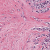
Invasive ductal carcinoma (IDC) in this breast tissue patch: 1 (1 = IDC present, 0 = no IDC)